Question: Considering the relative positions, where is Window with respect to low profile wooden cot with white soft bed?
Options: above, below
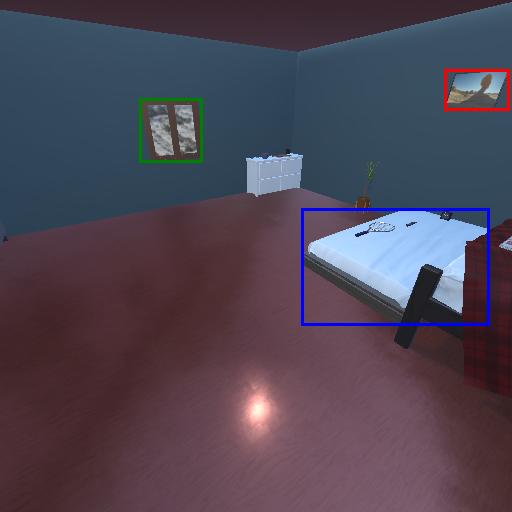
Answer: above